Question: This is a gridview that get image from json. and it works fine. I want to click image in this gridview to show full image and can slide it. I find the solution of this problem is used Viewpager.
how can I click image in gridview to show image and can slid?
you can read this code more easier. <URL>

'''
public class MainActivity extends Activity {
public static final int DIALOG_DOWNLOAD_JSON_PROGRESS = 0;
private ProgressDialog mProgressDialog;
ArrayList<HashMap<String, Object>> MyArrList;
@SuppressLint("NewApi")
@Override
public void onCreate(Bundle savedInstanceState) {
super.onCreate(savedInstanceState);
setContentView(R.layout.activity_main);
// Permission StrictMode
if (android.os.Build.VERSION.SDK_INT > 9) {
StrictMode.ThreadPolicy policy = new StrictMode.ThreadPolicy.Builder().permitAll().build();
StrictMode.setThreadPolicy(policy);
}
// Download JSON File
new DownloadJSONFileAsync().execute();
}
@Override
protected Dialog onCreateDialog(int id) {
switch (id) {
case DIALOG_DOWNLOAD_JSON_PROGRESS:
mProgressDialog = new ProgressDialog(this);
mProgressDialog.setMessage("Downloading.....");
mProgressDialog.setProgressStyle(ProgressDialog.STYLE_SPINNER);
mProgressDialog.setCancelable(true);
mProgressDialog.show();
return mProgressDialog;
default:
return null;
}
}
public void ShowAllContent() {
final GridView gridView1 = (GridView) findViewById(R.id.gridView1);
gridView1.setAdapter(new ImageAdapter(MainActivity.this, MyArrList));
gridView1.setOnItemClickListener(new OnItemClickListener() {
@Override
public void onItemClick(AdapterView<?> parent, View v, int position, long id) {
Toast.makeText(getApplicationContext(), "this is", Toast.LENGTH_SHORT).show();
}
});
}
public class ImageAdapter extends BaseAdapter {
private Context context;
private ArrayList<HashMap<String, Object>> MyArr = new ArrayList<HashMap<String, Object>>();
public ImageAdapter(Context c, ArrayList<HashMap<String, Object>> myArrList) {
context = c;
MyArr = myArrList;
}
public int getCount() {
return MyArr.size();
}
public Object getItem(int position) {
return position;
}
public long getItemId(int position) {
return position;
}
public View getView(int position, View convertView, ViewGroup parent) {
ViewHolder viewHolder;
View myView = convertView;
viewHolder = new ViewHolder();
if (convertView == null) {
LayoutInflater inflater = (LayoutInflater) context.getSystemService(Context.LAYOUT_INFLATER_SERVICE);
myView = inflater.inflate(R.layout.activity_column, null);
viewHolder.imageView = (ImageView) myView.findViewById(R.id.ColImgPath);
viewHolder.imageView.getLayoutParams().height = 120;
viewHolder.imageView.getLayoutParams().width = 120;
viewHolder.imageView.setPadding(5, 5, 5, 5);
viewHolder.imageView.setScaleType(ImageView.ScaleType.CENTER_CROP);
try {
viewHolder.imageView.setImageBitmap((Bitmap) MyArr.get(position).get("ImageThumBitmap"));
} catch (Exception e) {
viewHolder.imageView.setImageResource(android.R.drawable.ic_menu_report_image);
}
}
return myView;
}
}
private static class ViewHolder {
public ImageView imageView;
}
// Download JSON in Background
public class DownloadJSONFileAsync extends AsyncTask<String, Void, Void> {
protected void onPreExecute() {
super.onPreExecute();
showDialog(DIALOG_DOWNLOAD_JSON_PROGRESS);
}
@Override
protected Void doInBackground(String... params) {
String url = "http://192.168.10.101/adchara1/";
JSONArray data;
try {
data = new JSONArray(getJSONUrl(url));
MyArrList = new ArrayList<HashMap<String, Object>>();
HashMap<String, Object> map;
for (int i = 0; i < data.length(); i++) {
JSONObject c = data.getJSONObject(i);
map = new HashMap<String, Object>();
map.put("photo", (String) c.getString("photo"));
map.put("ImageThumBitmap",(Bitmap) loadBitmap(c.getString("photo")));
// Full (for View Popup)
map.put("frame", (String) c.getString("frame"));
MyArrList.add(map);
}
} catch (JSONException e) {
// TODO Auto-generated catch block
e.printStackTrace();
}
return null;
}
protected void onPostExecute(Void unused) {
ShowAllContent(); // When Finish Show Content
dismissDialog(DIALOG_DOWNLOAD_JSON_PROGRESS);
removeDialog(DIALOG_DOWNLOAD_JSON_PROGRESS);
}
}
/*** Get JSON Code from URL ***/
public String getJSONUrl(String url) {
StringBuilder str = new StringBuilder();
HttpClient client = new DefaultHttpClient();
HttpGet httpGet = new HttpGet(url);
try {
HttpResponse response = client.execute(httpGet);
StatusLine statusLine = response.getStatusLine();
int statusCode = statusLine.getStatusCode();
if (statusCode == 200) { // Download OK
HttpEntity entity = response.getEntity();
InputStream content = entity.getContent();
BufferedReader reader = new BufferedReader(new InputStreamReader(content));
String line;
while ((line = reader.readLine()) != null) {
str.append(line);
}
} else {
Log.e("Log", "Failed to download file..");
}
} catch (ClientProtocolException e) {
e.printStackTrace();
} catch (IOException e) {
e.printStackTrace();
}
return str.toString();
}
/***** Get Image Resource from URL (Start) *****/
private static final String TAG = "Image";
private static final int IO_BUFFER_SIZE = 4 * 1024;
public static Bitmap loadBitmap(String url) {
Bitmap bitmap = null;
InputStream in = null;
BufferedOutputStream out = null;
try {
in = new BufferedInputStream(new URL(url).openStream(),IO_BUFFER_SIZE);
final ByteArrayOutputStream dataStream = new ByteArrayOutputStream();
out = new BufferedOutputStream(dataStream, IO_BUFFER_SIZE);
copy(in, out);
out.flush();
final byte[] data = dataStream.toByteArray();
BitmapFactory.Options options = new BitmapFactory.Options();
// options.inSampleSize = 1;
bitmap = BitmapFactory.decodeByteArray(data, 0, data.length,options);
} catch (IOException e) {
Log.e(TAG, "Could not load Bitmap from: " + url);
} finally {
closeStream(in);
closeStream(out);
}
return bitmap;
}
private static void closeStream(Closeable stream) {
if (stream != null) {
try {
stream.close();
} catch (IOException e) {
android.util.Log.e(TAG, "Could not close stream", e);
}
}
}
private static void copy(InputStream in, OutputStream out)
throws IOException {
byte[] b = new byte[IO_BUFFER_SIZE];
int read;
while ((read = in.read(b)) != -1) {
out.write(b, 0, read);
}
}
}
'''
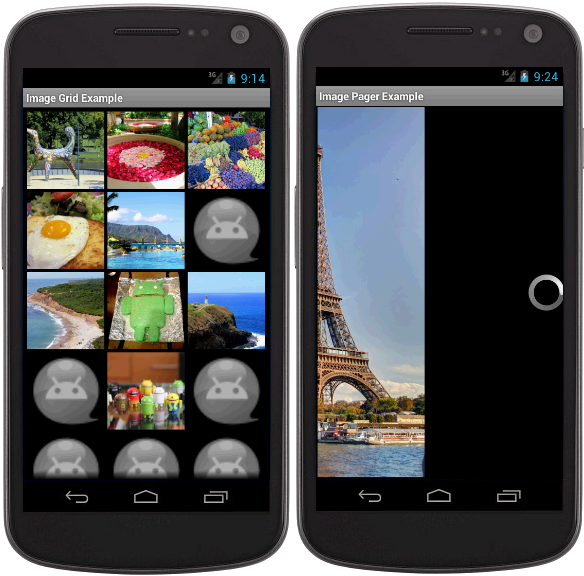
Answer: its same as you need. just click event of grid view and get image in next screen using view pager.
'''
GridView gridView = (GridView) findViewById(R.id.gridview);
gridView.setAdapter(new ImageAdapter());
gridView.setOnItemClickListener(new OnItemClickListener() {
@Override
public void onItemClick(AdapterView<?> parent, View view,
int position, long id)
{
HashMap<String, Object> selected = (HashMap<String, Object>)
gridView.getItemAtPosition(position);
}
});
'''